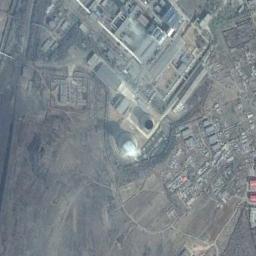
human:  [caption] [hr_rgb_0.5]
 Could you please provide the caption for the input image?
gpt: Here are three thermal power stations that are emitting smoke .

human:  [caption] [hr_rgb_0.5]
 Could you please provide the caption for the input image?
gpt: Many buildings are near the thermal power station .

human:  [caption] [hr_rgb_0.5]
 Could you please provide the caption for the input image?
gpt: The thermal power station is on the grass next to some buildings with white mist above .

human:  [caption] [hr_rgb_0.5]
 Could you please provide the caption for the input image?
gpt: In the thermal power plant there are plants and machinery, two cooling towers emit steam, and two chimneys emit smoke .

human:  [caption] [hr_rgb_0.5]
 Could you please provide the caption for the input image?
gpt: There are many buildings on the thermal power station .